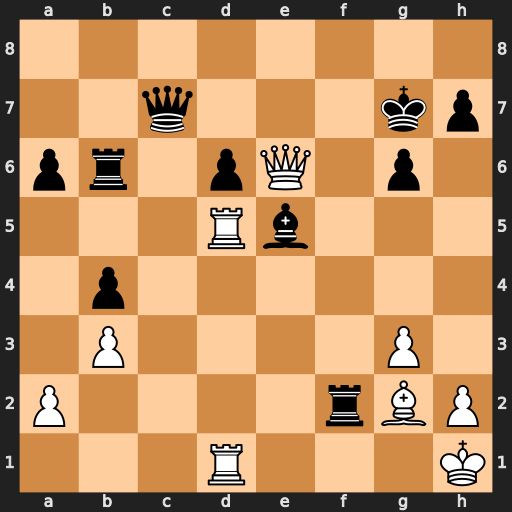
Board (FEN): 8/2q3kp/pr1pQ1p1/3Rb3/1p6/1P4P1/P4rBP/3R3K
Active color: w
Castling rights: -
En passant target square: -
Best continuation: Rxe5 dxe5 Rd7+ Qxd7 Qxd7+